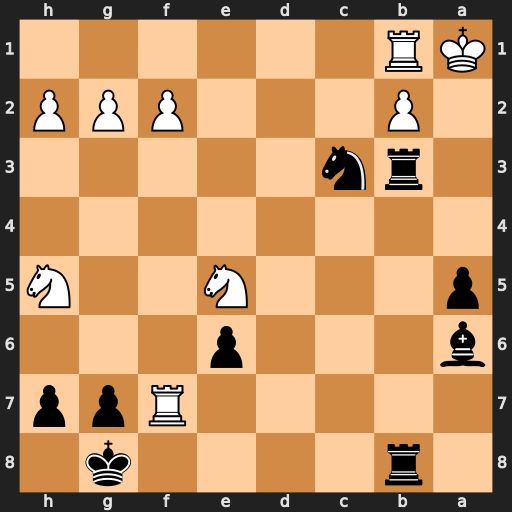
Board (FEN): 1r4k1/5Rpp/b3p3/p3N2N/8/1rn5/1P3PPP/KR6
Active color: b
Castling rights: -
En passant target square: -
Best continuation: Ra3+ bxa3 Rxb1#